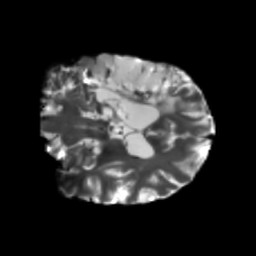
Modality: T2w
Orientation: coronal
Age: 51
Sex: male
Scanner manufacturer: siemens
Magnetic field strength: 3 T
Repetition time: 5.25 s
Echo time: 0.08 s